Aerial crown-view tile of a tropical tree (Barro Colorado Island, Panama), acquired 20250915:
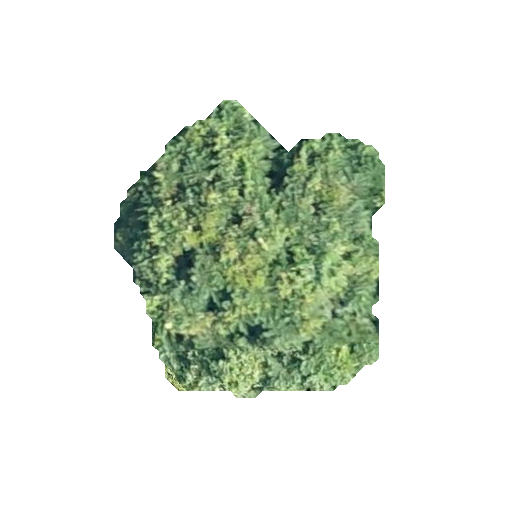
Species: Jacaranda copaia
GBIF accepted scientific name: Jacaranda copaia
Crown area: 86.559 m²